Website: apple
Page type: payment
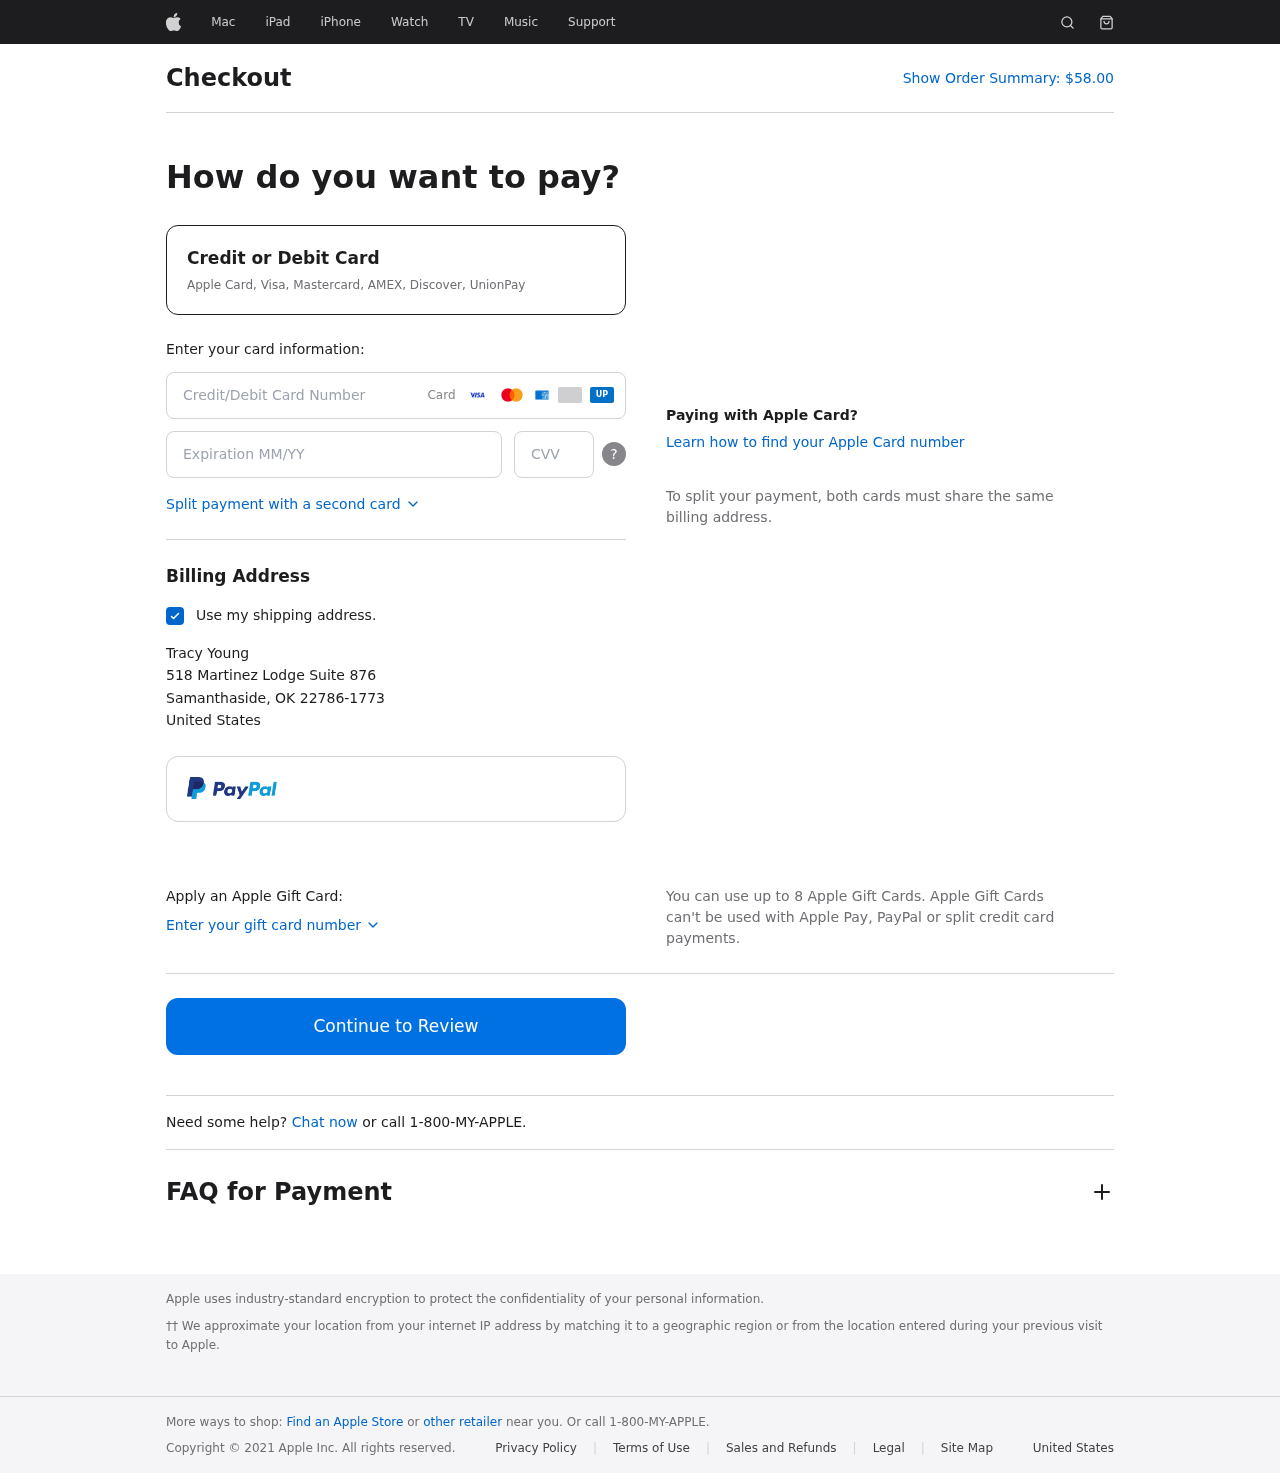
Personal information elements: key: PII_CARD_CVV
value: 934
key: PII_CARD_EXPIRY
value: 09/28
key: PII_CARD_NUMBER
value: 6581 1932 5164 5716
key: PII_CITY
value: Samanthaside
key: PII_COUNTRY
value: United States
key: PII_FULLNAME
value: Tracy Young
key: PII_POSTCODE_FULL
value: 22786-1773
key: PII_STATE_ABBR
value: OK
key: PII_STREET
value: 518 Martinez Lodge Suite 876
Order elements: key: ORDER_TOTAL
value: $58.00